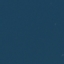
Label: SeaLake